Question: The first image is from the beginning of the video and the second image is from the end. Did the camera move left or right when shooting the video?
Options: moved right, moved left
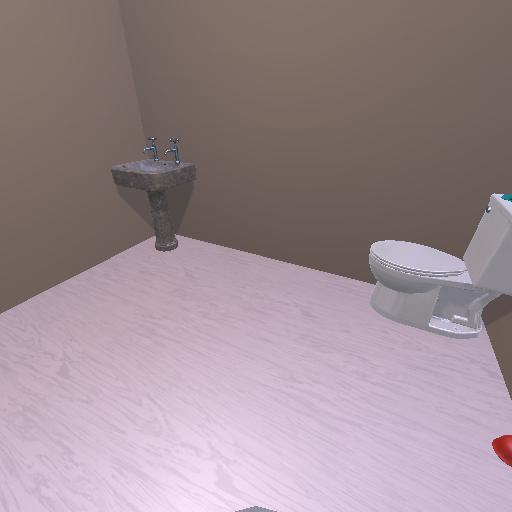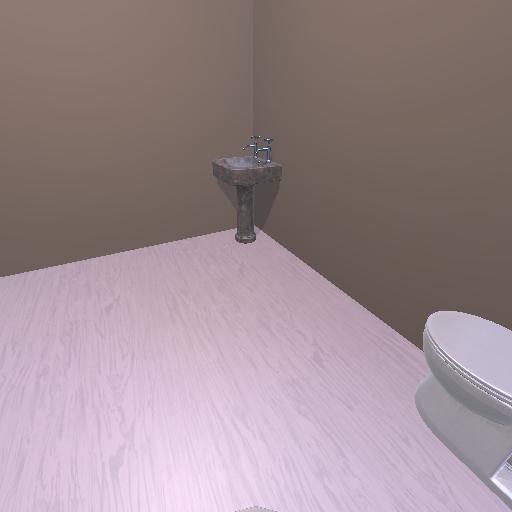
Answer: moved right